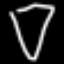
Label: diamond